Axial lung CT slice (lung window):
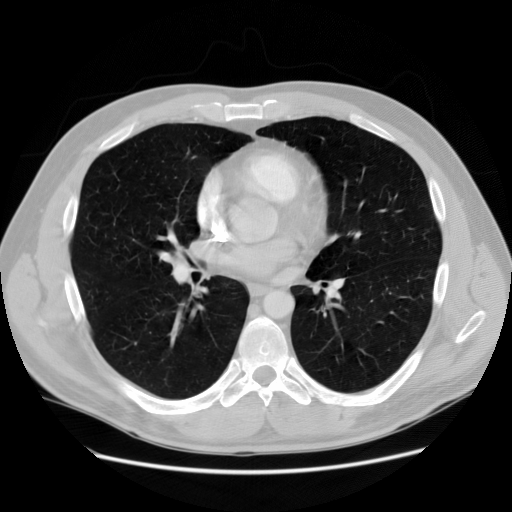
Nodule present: no